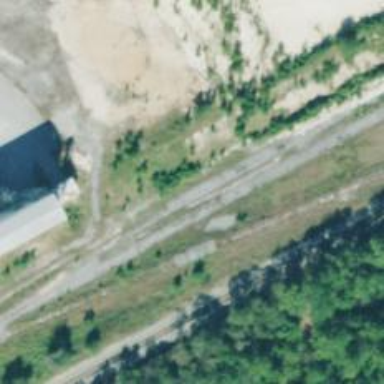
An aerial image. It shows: Disused railway spur.